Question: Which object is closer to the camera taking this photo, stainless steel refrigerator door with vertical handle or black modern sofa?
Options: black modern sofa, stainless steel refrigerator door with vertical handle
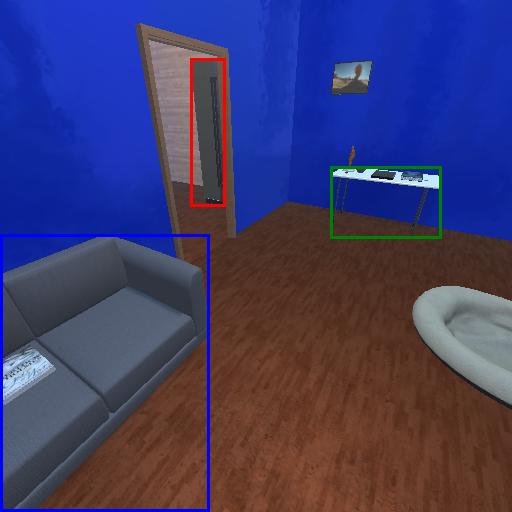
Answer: black modern sofa